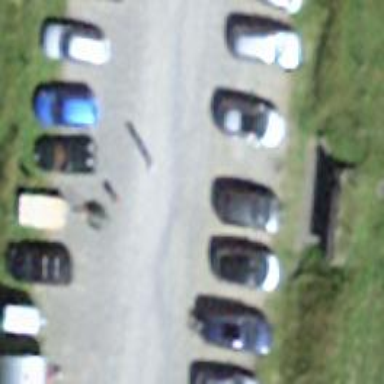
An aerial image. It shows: Parking area.